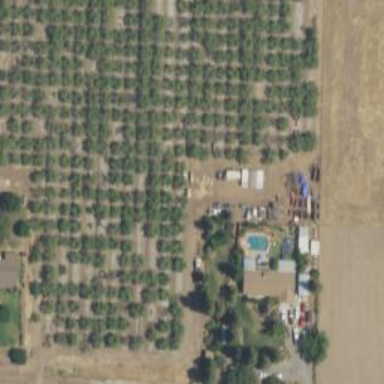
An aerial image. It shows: Orchard.